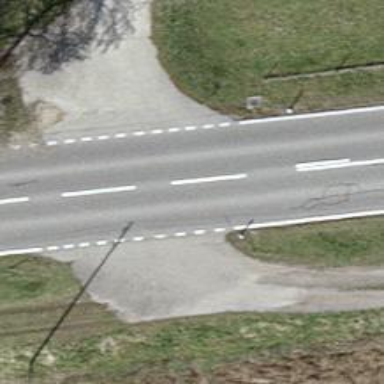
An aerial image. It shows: Secondary road with asphalt surface.